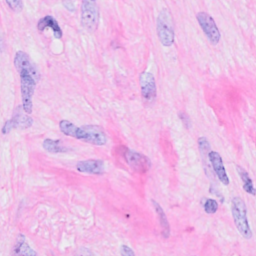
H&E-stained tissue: Breast